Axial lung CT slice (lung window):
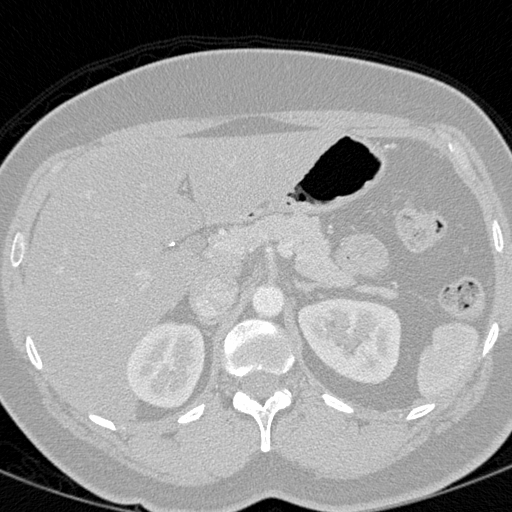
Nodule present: no